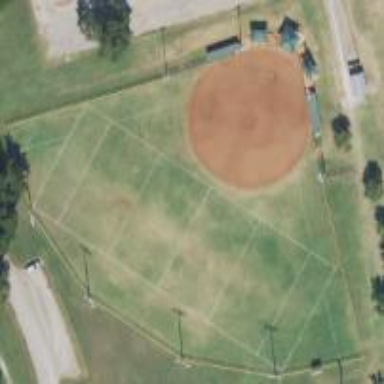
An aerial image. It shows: Baseball pitch for leisure land.